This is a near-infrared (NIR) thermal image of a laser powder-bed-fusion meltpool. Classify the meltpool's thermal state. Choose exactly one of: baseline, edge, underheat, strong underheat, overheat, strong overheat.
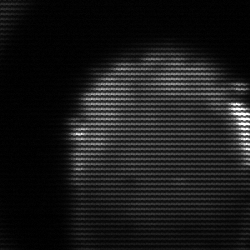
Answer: edge